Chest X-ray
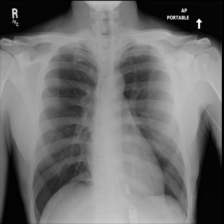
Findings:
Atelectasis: negative
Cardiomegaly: negative
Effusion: negative
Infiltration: negative
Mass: negative
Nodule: negative
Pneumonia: negative
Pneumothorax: negative
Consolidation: negative
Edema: negative
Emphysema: negative
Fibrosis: negative
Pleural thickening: negative
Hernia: negative